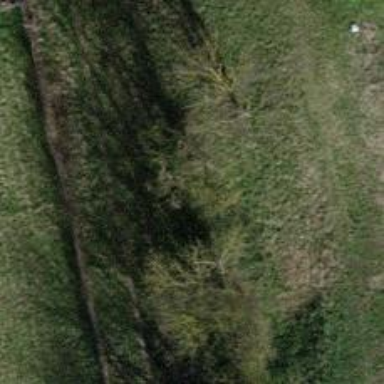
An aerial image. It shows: Row of deciduous broadleaved trees.